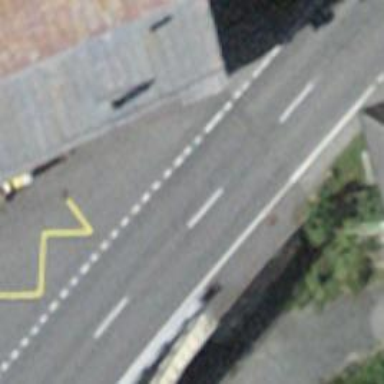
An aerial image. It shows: Road with steps.